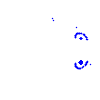
Particle: electron